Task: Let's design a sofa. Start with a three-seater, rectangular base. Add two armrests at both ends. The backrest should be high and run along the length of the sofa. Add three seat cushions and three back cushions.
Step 384:
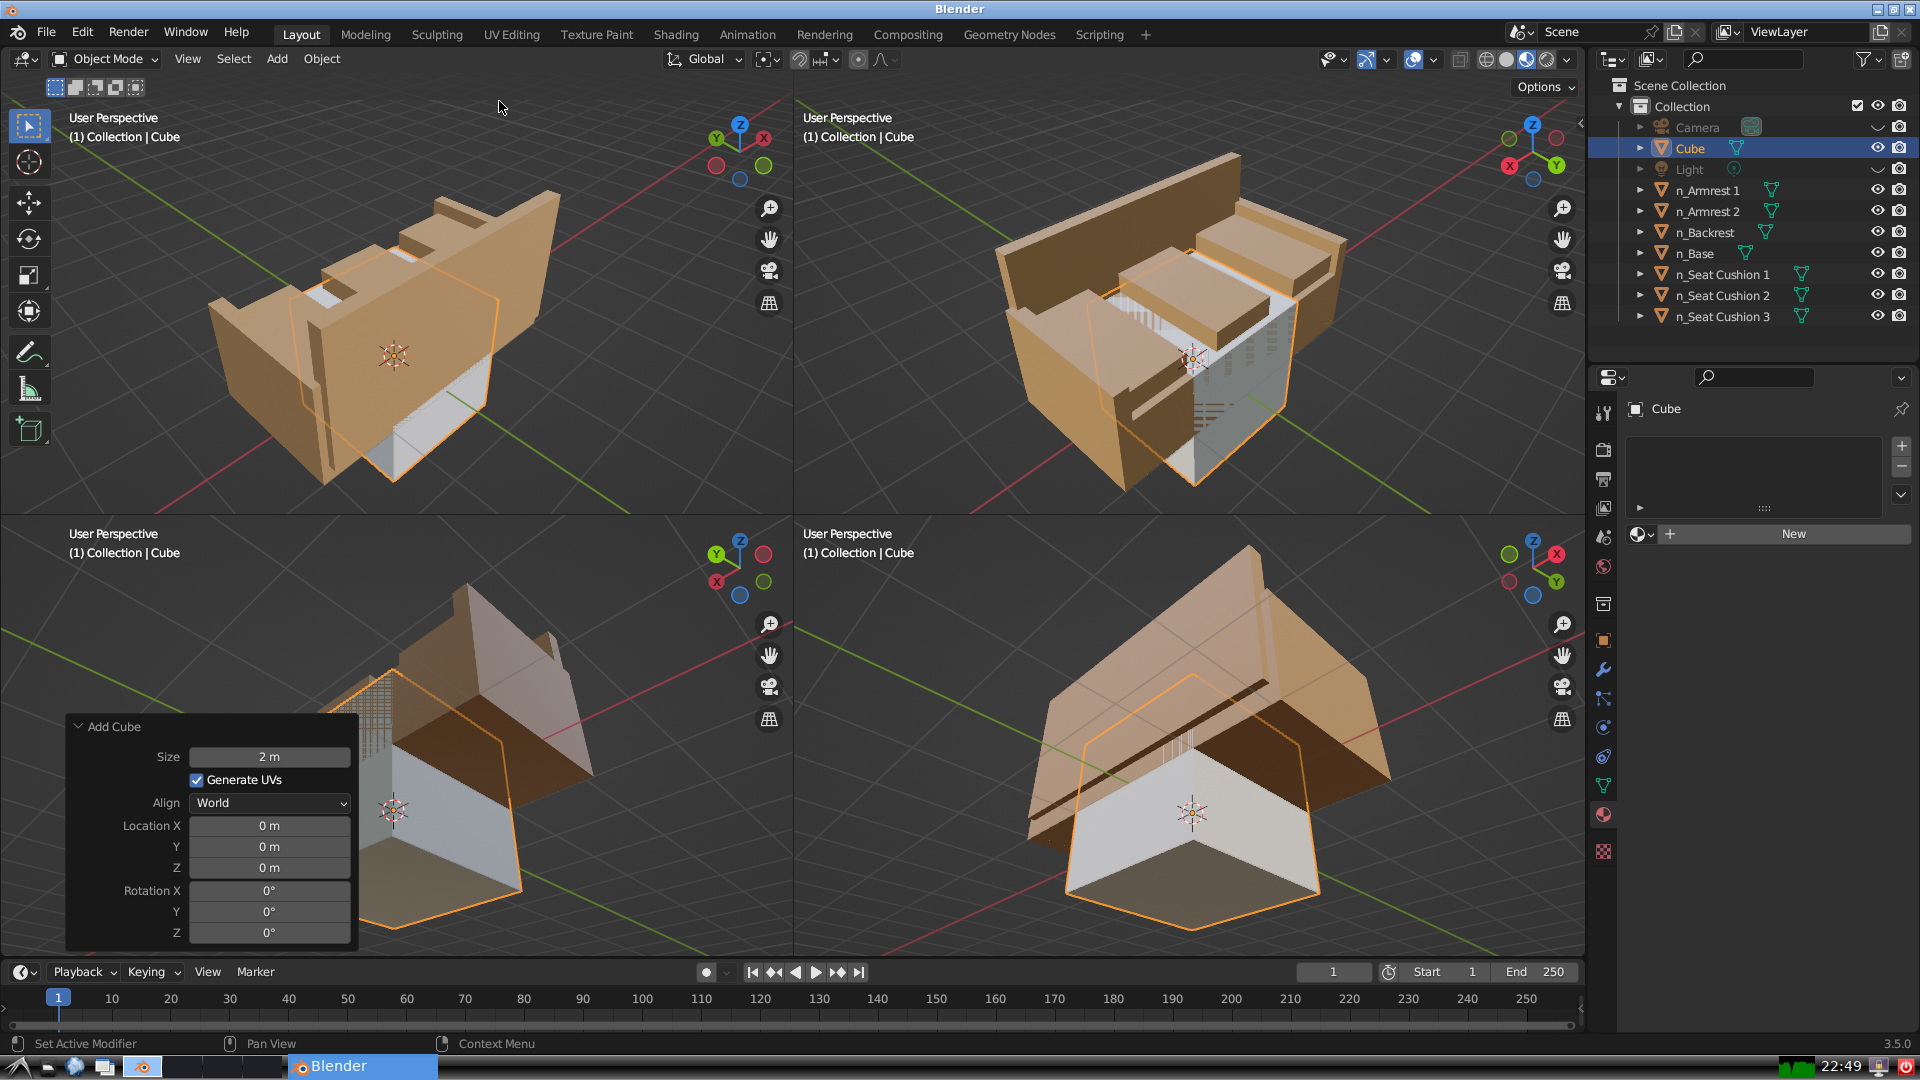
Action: {"mouse_move": [270, 757]}